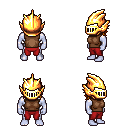
a pixel art fantasy rpg character, male body template, dark elf, purple skin, brown sleeveless shirt, red pants, blonde long bangs hairstyle, gold helm, four views (front, back, left, right), 2x2 character sprite sheet, small pixel art, hard edges, no anti-aliasing